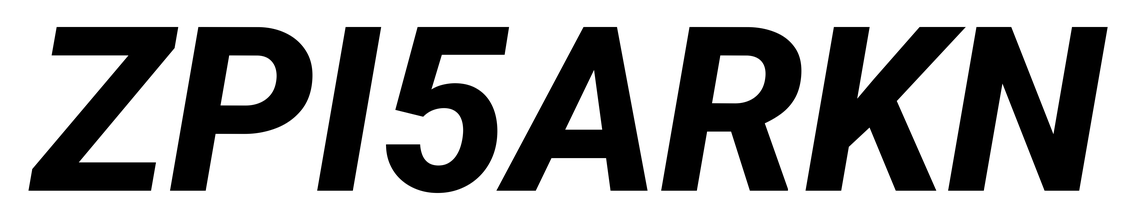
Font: Roboto-Italic_ExtraBold_Italic